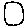
Label: circle